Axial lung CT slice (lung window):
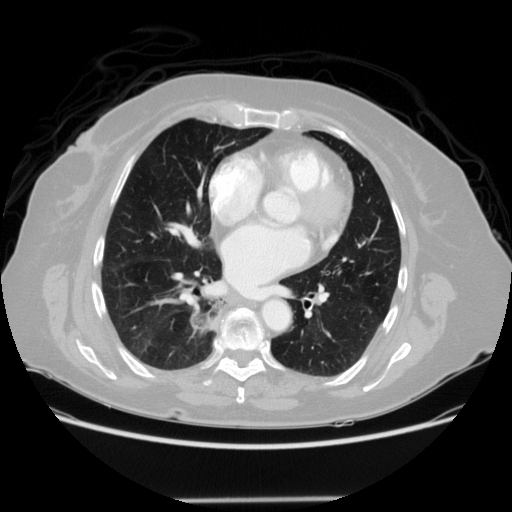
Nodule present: no